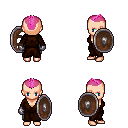
a pixel art fantasy rpg character, female body template, human, light skin, brown robe, teal pants, pink short mohawk hairstyle, metal gloves, shield, four views (front, back, left, right), 2x2 character sprite sheet, small pixel art, hard edges, no anti-aliasing